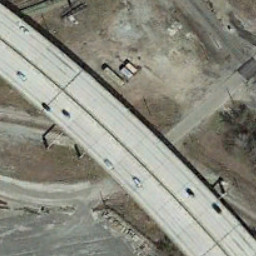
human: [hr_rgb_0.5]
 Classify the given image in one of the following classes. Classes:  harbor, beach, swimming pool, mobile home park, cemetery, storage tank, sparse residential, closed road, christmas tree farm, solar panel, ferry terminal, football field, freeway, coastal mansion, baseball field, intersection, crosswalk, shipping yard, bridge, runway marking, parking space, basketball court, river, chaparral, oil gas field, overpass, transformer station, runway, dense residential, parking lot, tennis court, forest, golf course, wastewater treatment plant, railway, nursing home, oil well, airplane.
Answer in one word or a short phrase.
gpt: overpass